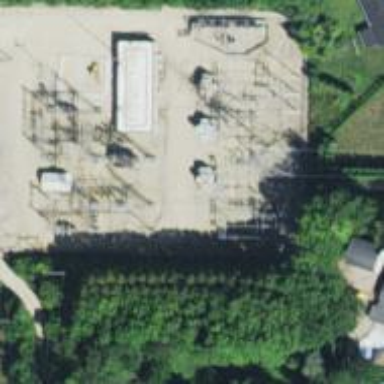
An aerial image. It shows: Outdoor distribution-level power substation enclosed by fence.